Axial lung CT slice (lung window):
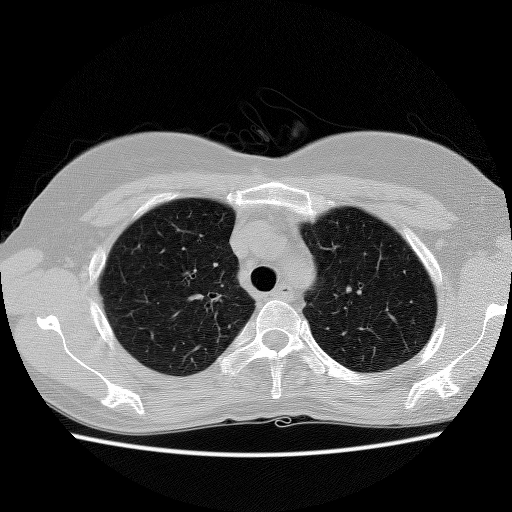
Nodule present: no